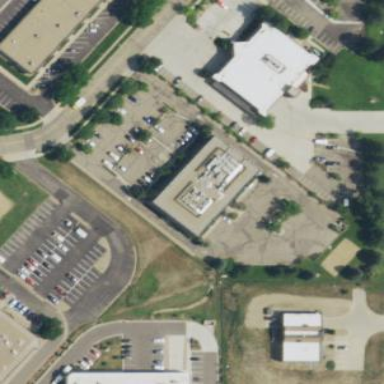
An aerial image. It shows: Office building.